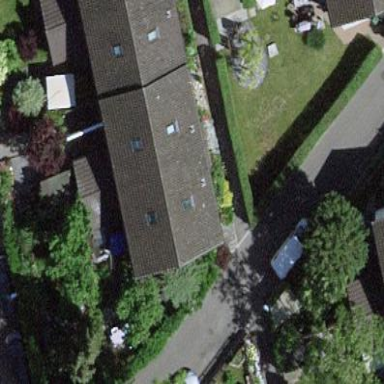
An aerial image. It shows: Terrace building.